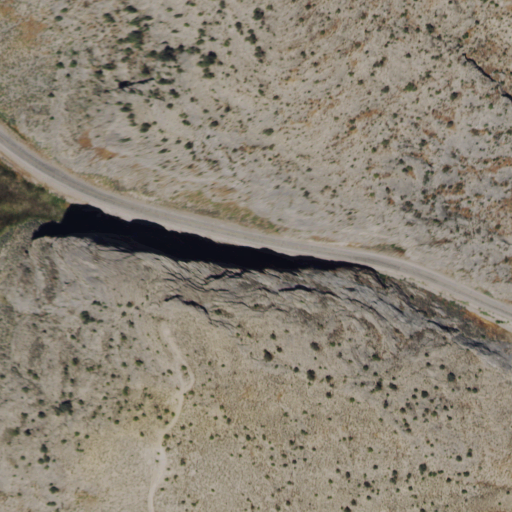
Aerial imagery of gap in Nevada named Hercules Gap containing shrub, herbaceous wetlands, grassland, and woody wetlands